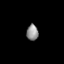
Tissue: lung
Cell type: Epithelial cells
Senescence score: 0.2049
Nuclear area (px): 181
Mean DAPI intensity: 144.182